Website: home-depot
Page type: cart
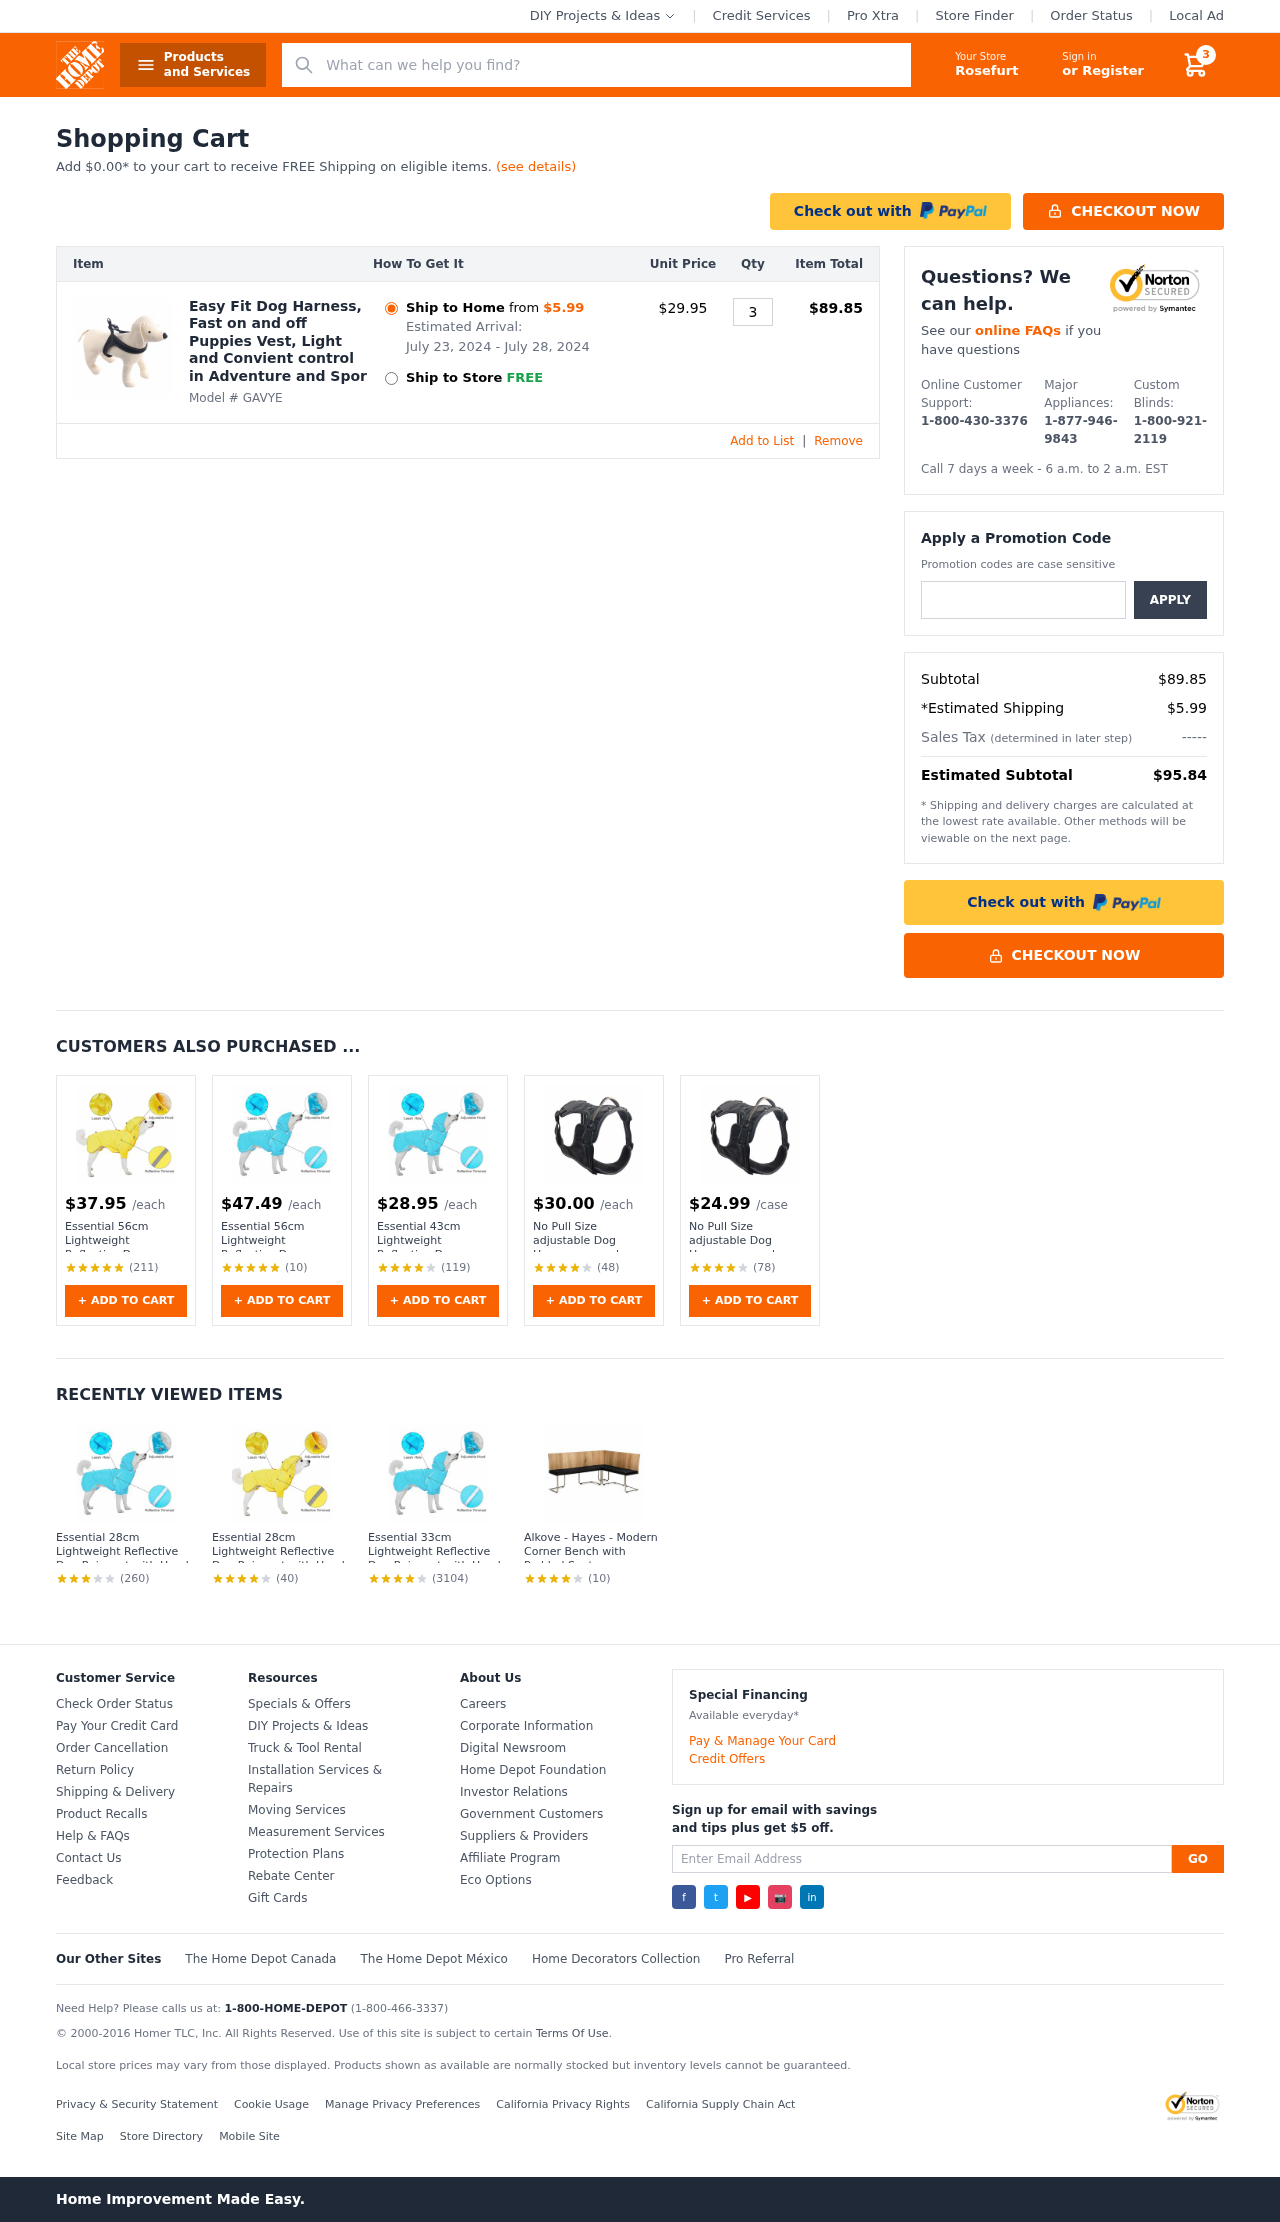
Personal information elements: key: PII_CITY
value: Rosefurt
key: PII_PROMO_CODE
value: DEAL4087
Product elements: key: PRODUCT1_NAME
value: Easy Fit Dog Harness, Fast on and off Puppies Vest, Light and Convient control in Adventure and Spor
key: PRODUCT1_PRICE
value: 29.95
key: PRODUCT1_QUANTITY
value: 3
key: PRODUCT2_PRICE
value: $37.95
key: PRODUCT2_NAME
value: Essential 56cm Lightweight Reflective Dog Raincoat with Hood & Harness Hole, Yellow, Outdoor Rain Ge
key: PRODUCT2_NUM_RATINGS
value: (211)
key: PRODUCT3_PRICE
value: $47.49
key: PRODUCT3_NAME
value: Essential 56cm Lightweight Reflective Dog Raincoat with Hood & Harness Hole, Blue, Outdoor Rain Gear
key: PRODUCT3_NUM_RATINGS
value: (10)
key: PRODUCT4_PRICE
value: $28.95
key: PRODUCT4_NAME
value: Essential 43cm Lightweight Reflective Dog Raincoat with Hood & Harness Hole, Blue, Outdoor Rain Gear
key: PRODUCT4_NUM_RATINGS
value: (119)
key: PRODUCT5_PRICE
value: $30.00
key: PRODUCT5_NAME
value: No Pull Size adjustable Dog Harness everyday wearing Puppies Vest, Easy On and off, Convenient for A
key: PRODUCT5_NUM_RATINGS
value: (48)
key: PRODUCT6_PRICE
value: $24.99
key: PRODUCT6_NAME
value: No Pull Size adjustable Dog Harness everyday wearing Puppies Vest, Easy On and off, Convenient for A
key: PRODUCT6_NUM_RATINGS
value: (78)
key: PRODUCT7_NAME
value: Essential 28cm Lightweight Reflective Dog Raincoat with Hood & Harness Hole, Blue, Outdoor Rain Gear
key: PRODUCT7_NUM_RATINGS
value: (260)
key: PRODUCT8_NAME
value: Essential 28cm Lightweight Reflective Dog Raincoat with Hood & Harness Hole, Yellow, Outdoor Rain Ge
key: PRODUCT8_NUM_RATINGS
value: (40)
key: PRODUCT9_NAME
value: Essential 33cm Lightweight Reflective Dog Raincoat with Hood & Harness Hole, Blue, Outdoor Rain Gear
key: PRODUCT9_NUM_RATINGS
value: (3104)
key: PRODUCT10_NAME
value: Alkove - Hayes - Modern Corner Bench with Padded Seat
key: PRODUCT10_NUM_RATINGS
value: (10)
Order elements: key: ORDER_NUM_ITEMS
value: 3
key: AMOUNT_TO_FREE_SHIPPING
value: $0.00
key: ORDER_SHIPPING_DATE
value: July 23, 2024
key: ORDER_DELIVERY_DATE
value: July 28, 2024
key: ORDER_ITEM_TOTAL
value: $89.85
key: ORDER_SUBTOTAL
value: $89.85
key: ORDER_SHIPPING_COST
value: $5.99
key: ORDER_TOTAL
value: $95.84
Search elements: key: HEADER_SEARCH
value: What can we help you find?